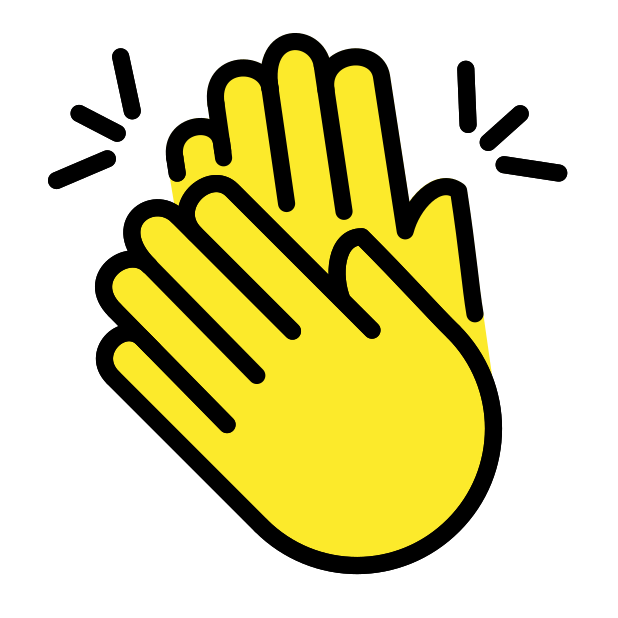
clapping hands